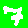
Digit: 7